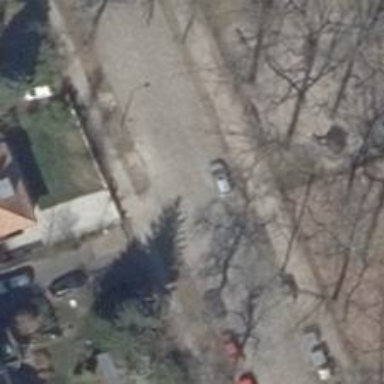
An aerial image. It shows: Dirt footway.